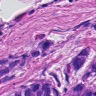
Metastatic tissue present: yes